Question: When inspecting my code with Google Chrome Devtools,
I get this green event overlay on my page.

Does someone know how to disable these overlays?
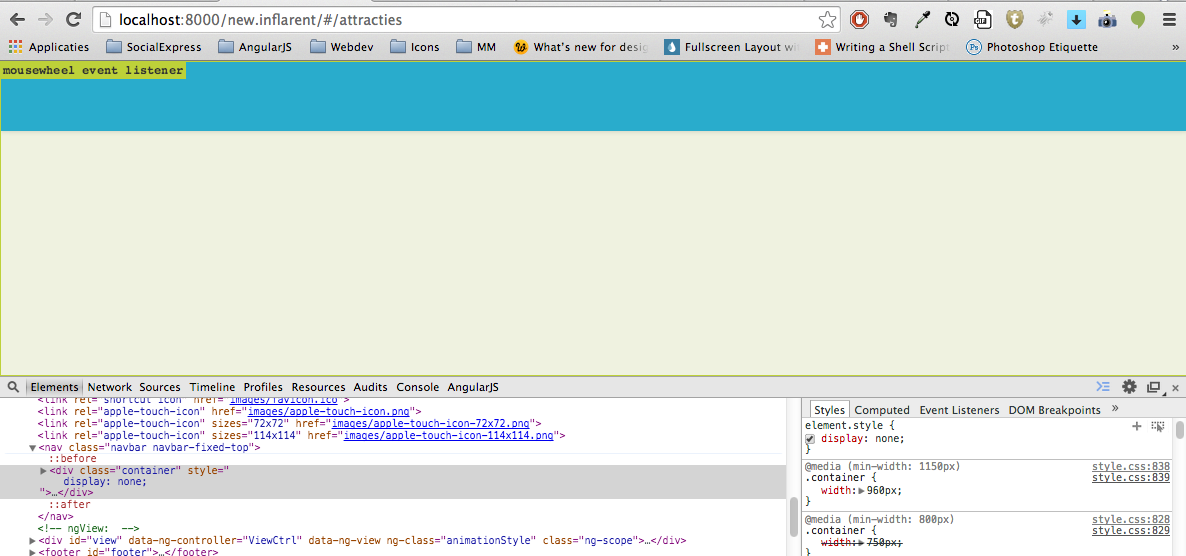
Answer: I found the option in chrome devtools that showed the overlay:
In the upperright corner of the devtools panel there's an option to show
the ' panel.
On the -tab you can enable/disable